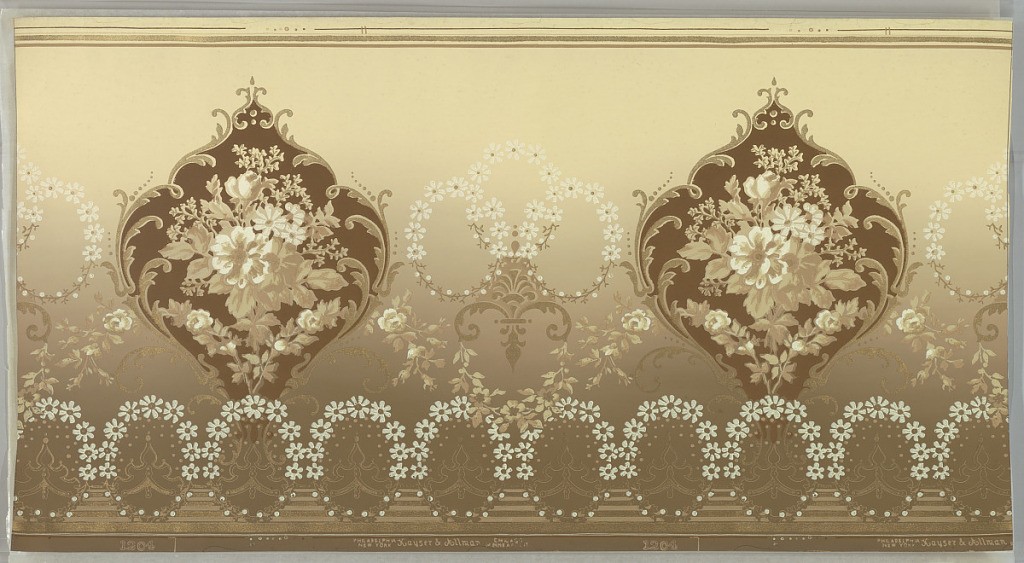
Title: Frieze
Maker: Kayser & Allman
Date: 1905–1915
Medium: Machine-printed paper
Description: Large foliate medallions containing floral bouquet, alternate with group of three floral wreaths. A band of floral wreaths runs along the bottom edge. Background shades from light tan at top to dark tan at bottom.